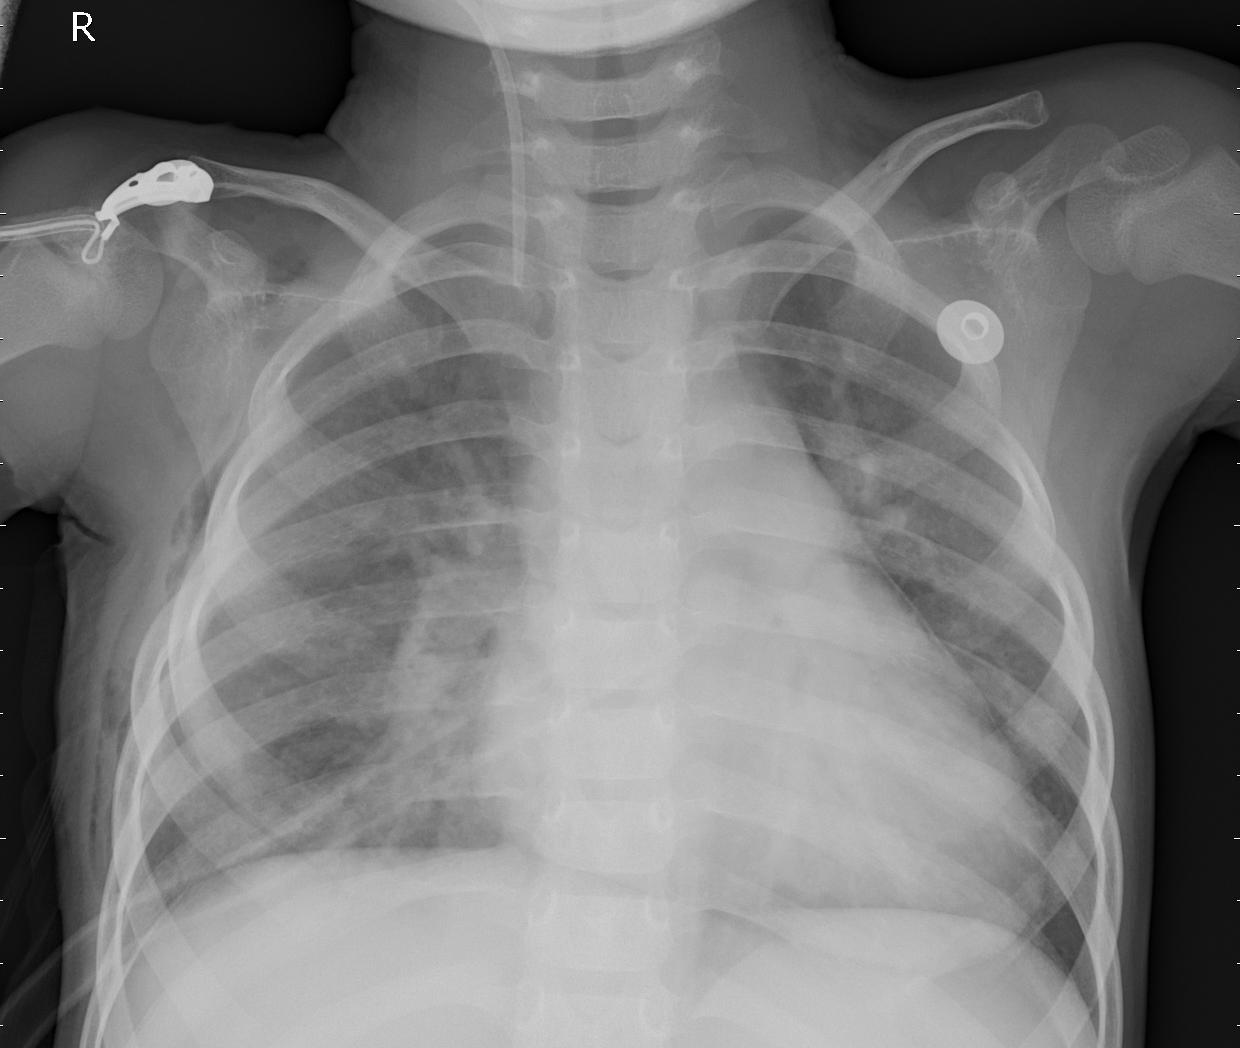
Diagnosis: PNEUMONIA